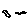
Label: bird